Question: I use Comodo antivirus scan my mac and found that there are some threads.
All are marked with name:
'''
UnclassifiedMalware@290428014
'''
for file
'''
string-replace-gc.js
'''
Just wonder if Comodo makes mistake or there is something infects V8?
Your comment welcome

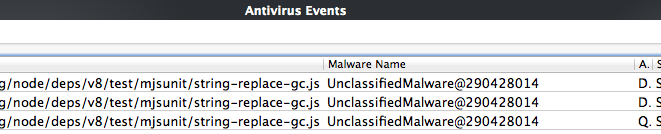
Answer: It's a test that doesn't even get executed normally.
So I'd bet it's a false positive. You can compare that with <URL> if you want.